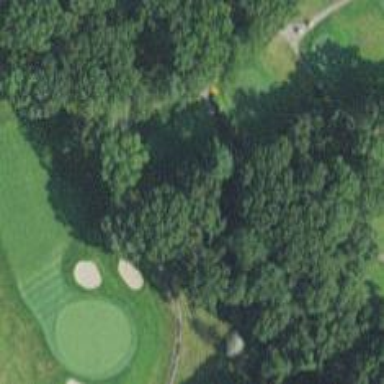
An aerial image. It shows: Path for both road and golf.